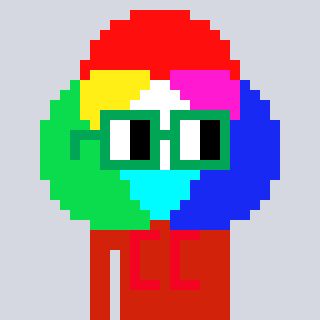
a pixel art character with square green glasses, a color circle-shaped head and a red-colored body on a cool background